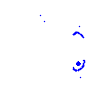
Particle: electron